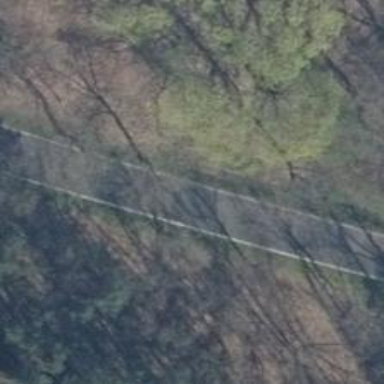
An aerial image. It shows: Secondary road with asphalt surface.